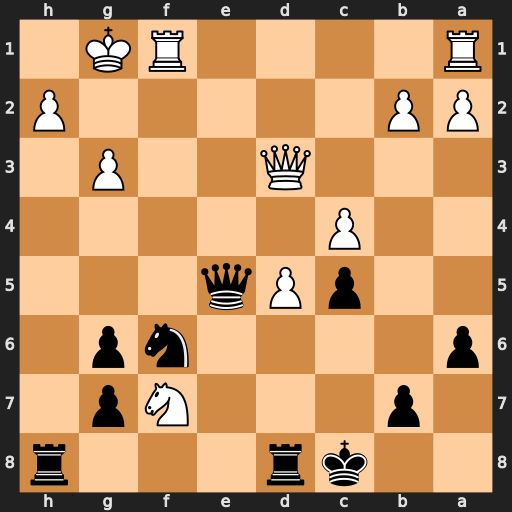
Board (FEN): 2kr3r/1p3Np1/p4np1/2pPq3/2P5/3Q2P1/PP5P/R4RK1
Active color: b
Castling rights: -
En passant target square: -
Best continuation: Qxb2 Rf2 Qxa1+